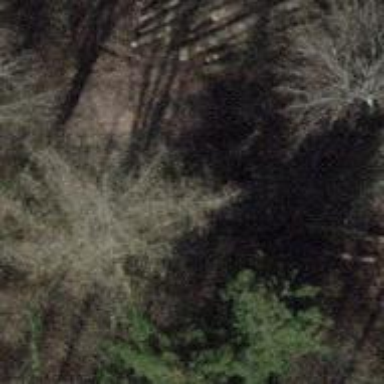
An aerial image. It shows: Bench.